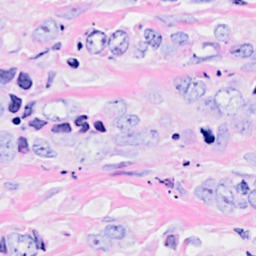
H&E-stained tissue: Breast